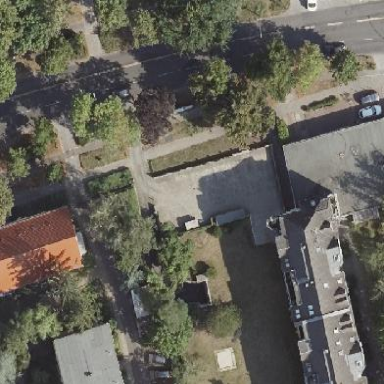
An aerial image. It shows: Parking area.